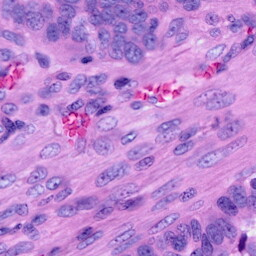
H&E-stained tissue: Ovarian